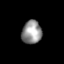
Tissue: lung
Cell type: Epithelial cells
Senescence score: 0.222
Nuclear area (px): 453
Mean DAPI intensity: 147.247